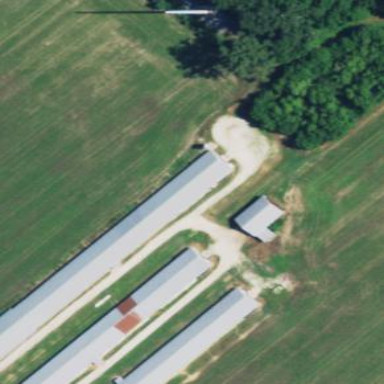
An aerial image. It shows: Farm auxiliary building.